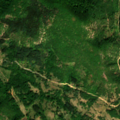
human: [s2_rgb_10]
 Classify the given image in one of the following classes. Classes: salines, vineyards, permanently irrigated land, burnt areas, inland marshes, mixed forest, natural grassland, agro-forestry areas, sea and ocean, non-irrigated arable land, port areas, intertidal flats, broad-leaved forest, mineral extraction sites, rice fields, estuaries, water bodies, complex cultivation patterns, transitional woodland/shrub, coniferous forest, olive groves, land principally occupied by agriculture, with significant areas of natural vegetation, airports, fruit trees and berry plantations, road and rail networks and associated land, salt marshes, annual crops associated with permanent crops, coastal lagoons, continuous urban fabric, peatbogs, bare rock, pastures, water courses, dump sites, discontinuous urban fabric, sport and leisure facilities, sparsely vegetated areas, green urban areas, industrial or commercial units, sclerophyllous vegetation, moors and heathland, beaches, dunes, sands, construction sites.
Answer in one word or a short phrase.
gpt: broad-leaved forest, mixed forest, transitional woodland/shrub